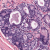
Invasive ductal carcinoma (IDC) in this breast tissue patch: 0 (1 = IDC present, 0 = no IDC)